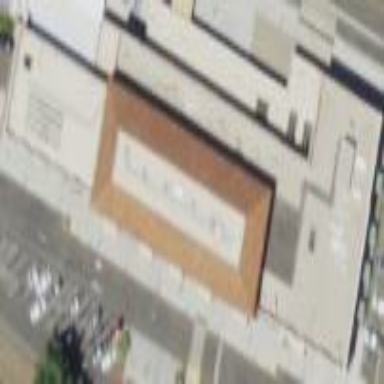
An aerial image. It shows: Train station building.